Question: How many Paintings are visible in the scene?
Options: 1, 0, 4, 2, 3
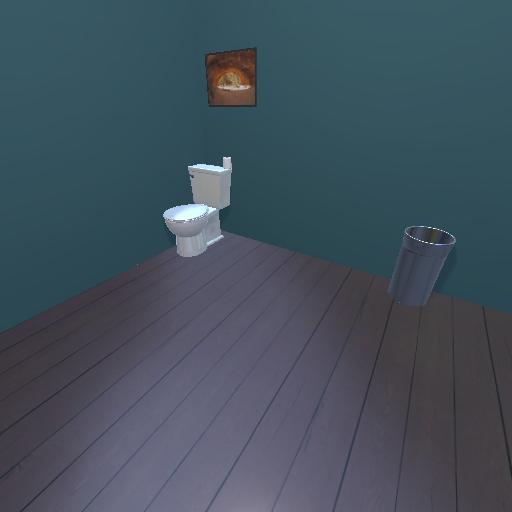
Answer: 1